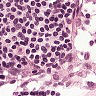
Metastatic tissue present: no